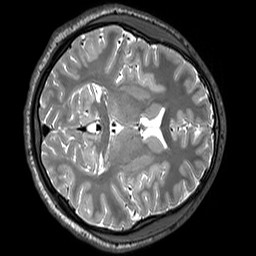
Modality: T2w
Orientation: axial
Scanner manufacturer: siemens
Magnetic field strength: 3 T
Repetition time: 3.2 s
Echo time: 0.406 s